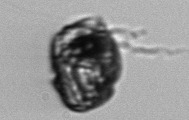
Label: Proterythropsis